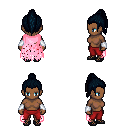
a pixel art fantasy rpg character, female body template, human, dark skin, pink tattered cape, red pants, raven long topknot hairstyle, white cloth bracers, ghillies, four views (front, back, left, right), 2x2 character sprite sheet, small pixel art, hard edges, no anti-aliasing